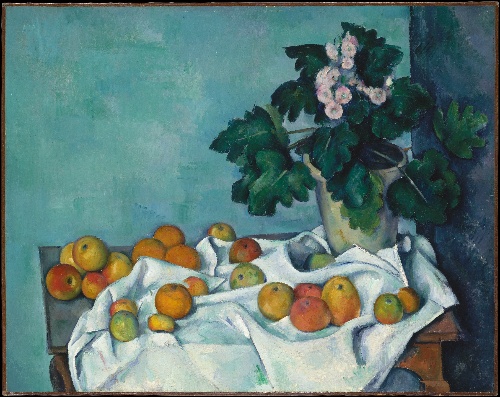
Title: Still Life with Apples and a Pot of Primroses
Artist: Paul Cézanne
Artist bio: French, Aix-en-Provence 1839–1906 Aix-en-Provence
Date: ca. 1890
Object type: Painting
Classification: Paintings
Medium: Oil on canvas
Dimensions: 28 3/4 x 36 3/8 in. (73 x 92.4 cm)
Department: European Paintings
Credit line: Bequest of Sam A. Lewisohn, 1951
Accession year: 1951
Repository: Metropolitan Museum of Art, New York, NY
Tags: Apples|Flowers|Still Life